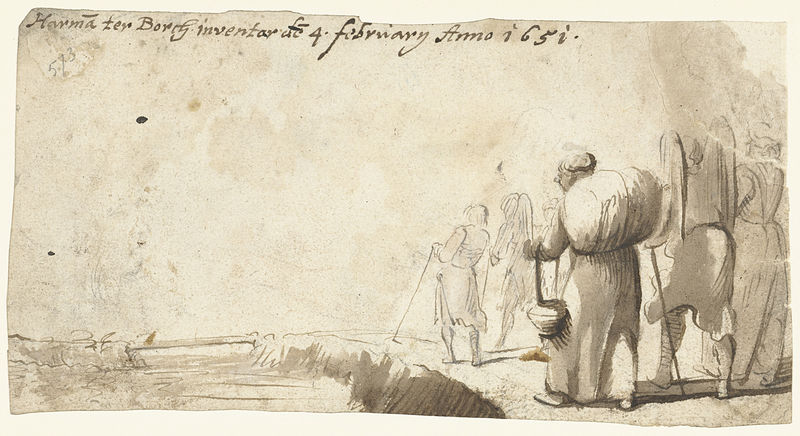
Titel: Uittocht van Lot en zijn dochters, van achteren
Künstler: Harmen ter Borch
Standort: Amsterdam
Institution: Rijksmuseum
Schlagwörter: hat, men, people, white, women, black, old, robe, woman, yellow, print, pot, angel, angels, food, man, sky, hill, landscape, orange, water, horizon, feet, brook, river, stream, drawing, sketch, walking, writing, wings, bridge, person, basket, clothes, ink, walk, ground, artist, back, pencil, postcard, legs, cane, brush, shadows, work, carry, carrying, bible, stick, hiking, staff, wanderer, text, workers, date, travelers, bag, bags, pilgrims, legend, backpack, camping, satchel, rolling, wandering, february, hard, go, orane, inventor, labourers, anno, grafic, brige, 1651, canes, change, februrary, carry on, riverbench, 1951